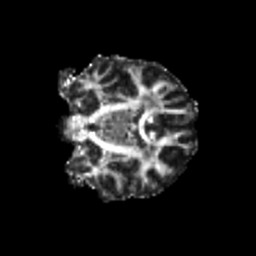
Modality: FA
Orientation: coronal
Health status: healthy
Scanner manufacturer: philips
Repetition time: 7.393 s
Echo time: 0.08599 s